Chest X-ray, PA view. Patient: 25 years old, sex F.
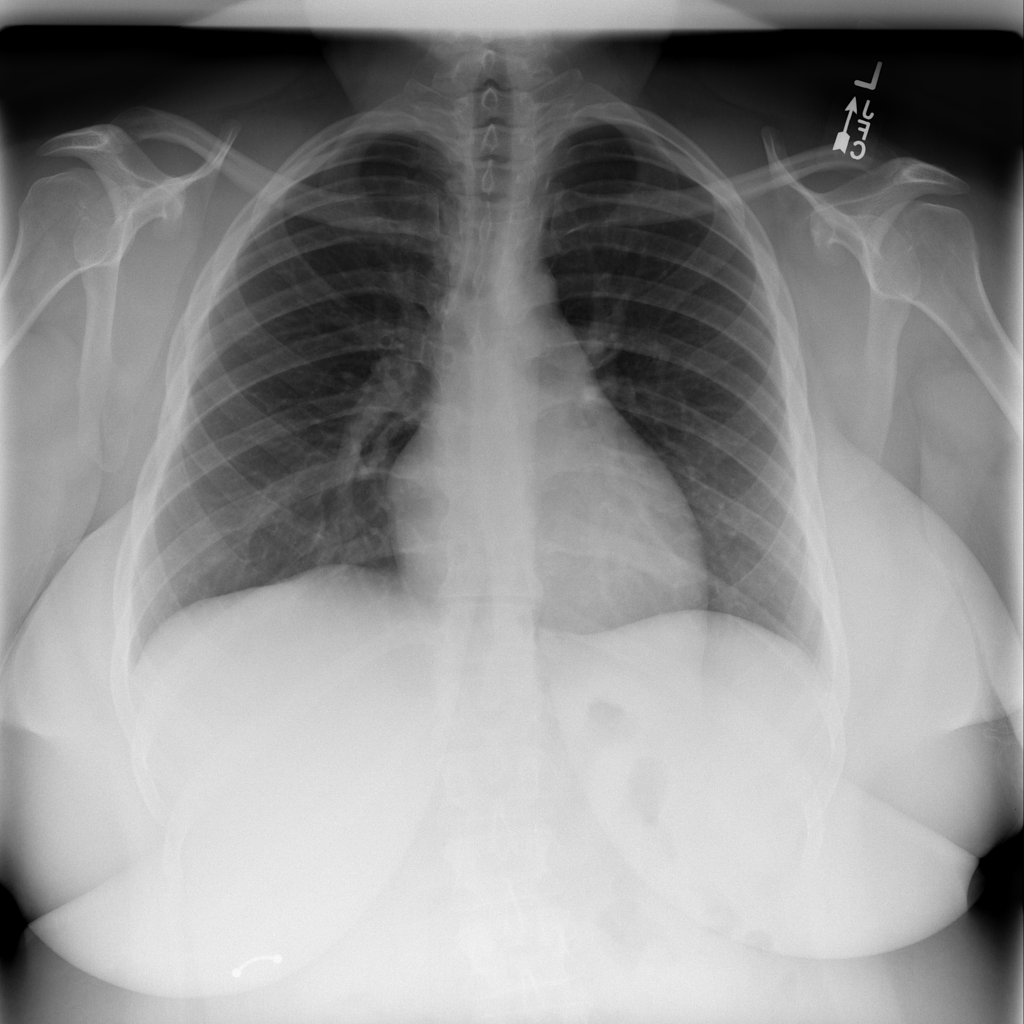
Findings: No Finding